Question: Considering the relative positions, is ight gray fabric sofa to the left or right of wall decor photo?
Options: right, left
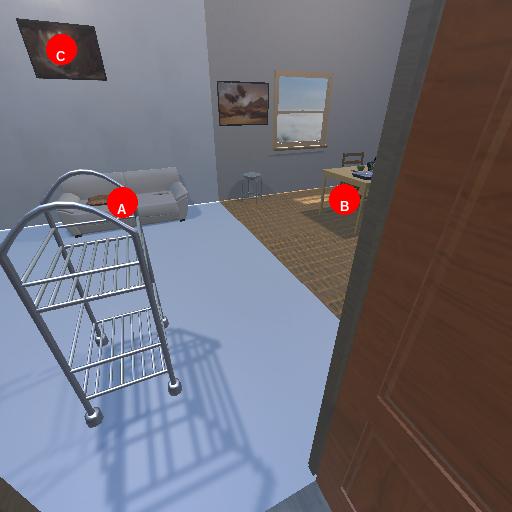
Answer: right